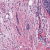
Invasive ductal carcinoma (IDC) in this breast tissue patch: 0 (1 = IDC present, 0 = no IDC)